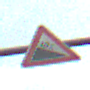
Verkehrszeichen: Gefaelle10
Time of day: SunriseSunset
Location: Outdoor (Suburban)
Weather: PartlyCloudy
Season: NotSpecified
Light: Natural